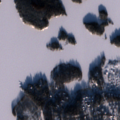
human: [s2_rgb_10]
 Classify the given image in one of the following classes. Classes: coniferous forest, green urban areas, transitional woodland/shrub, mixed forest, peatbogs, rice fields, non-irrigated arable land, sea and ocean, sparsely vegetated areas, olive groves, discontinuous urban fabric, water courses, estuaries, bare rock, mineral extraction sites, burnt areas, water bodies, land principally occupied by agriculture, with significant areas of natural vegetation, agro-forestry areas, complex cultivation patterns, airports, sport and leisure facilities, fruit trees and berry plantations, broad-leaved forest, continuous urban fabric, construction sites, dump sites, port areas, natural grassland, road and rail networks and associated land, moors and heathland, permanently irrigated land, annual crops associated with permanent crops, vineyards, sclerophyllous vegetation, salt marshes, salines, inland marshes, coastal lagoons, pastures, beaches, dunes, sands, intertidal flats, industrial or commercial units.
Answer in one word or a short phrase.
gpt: discontinuous urban fabric, industrial or commercial units, coniferous forest, water bodies